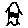
Label: house